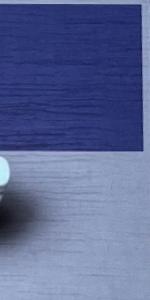
Label: Empty